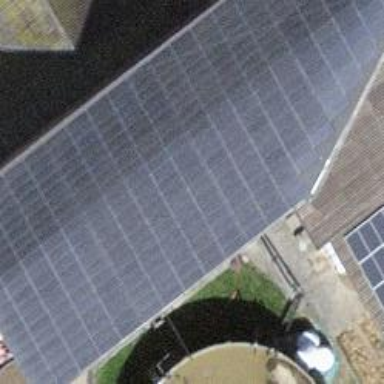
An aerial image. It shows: Solar power generator using photovoltaic panels.